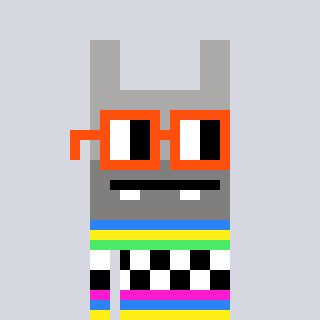
a pixel art character with square orange glasses, a rabbit-shaped head and a purple-colored body on a cool background